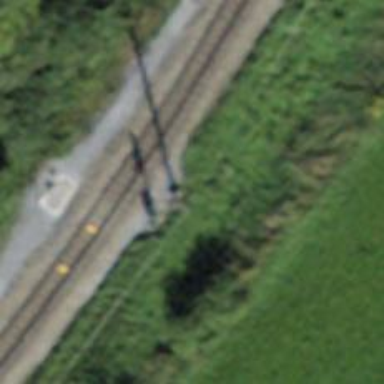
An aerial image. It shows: Power pole.